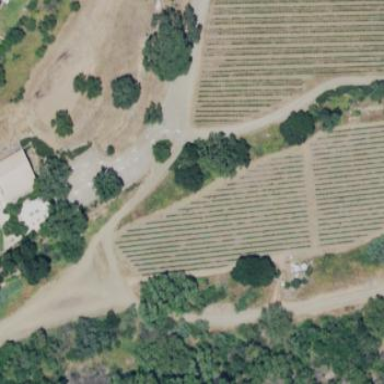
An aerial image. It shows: Vineyard with grape crops.